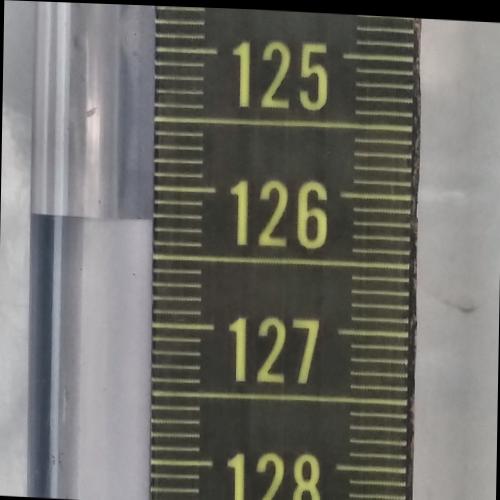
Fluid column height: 126.2 cm